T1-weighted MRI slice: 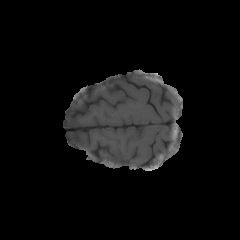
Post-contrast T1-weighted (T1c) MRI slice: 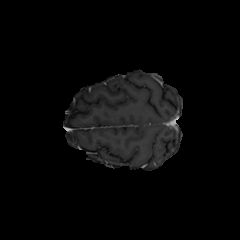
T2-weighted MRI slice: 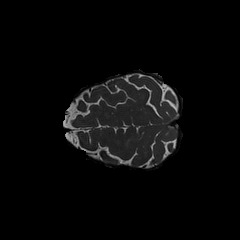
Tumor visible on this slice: no